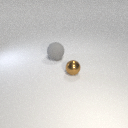
large gray rubber sphere behind small brown metal sphere